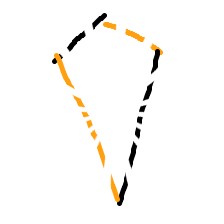
Shape: kite